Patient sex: M
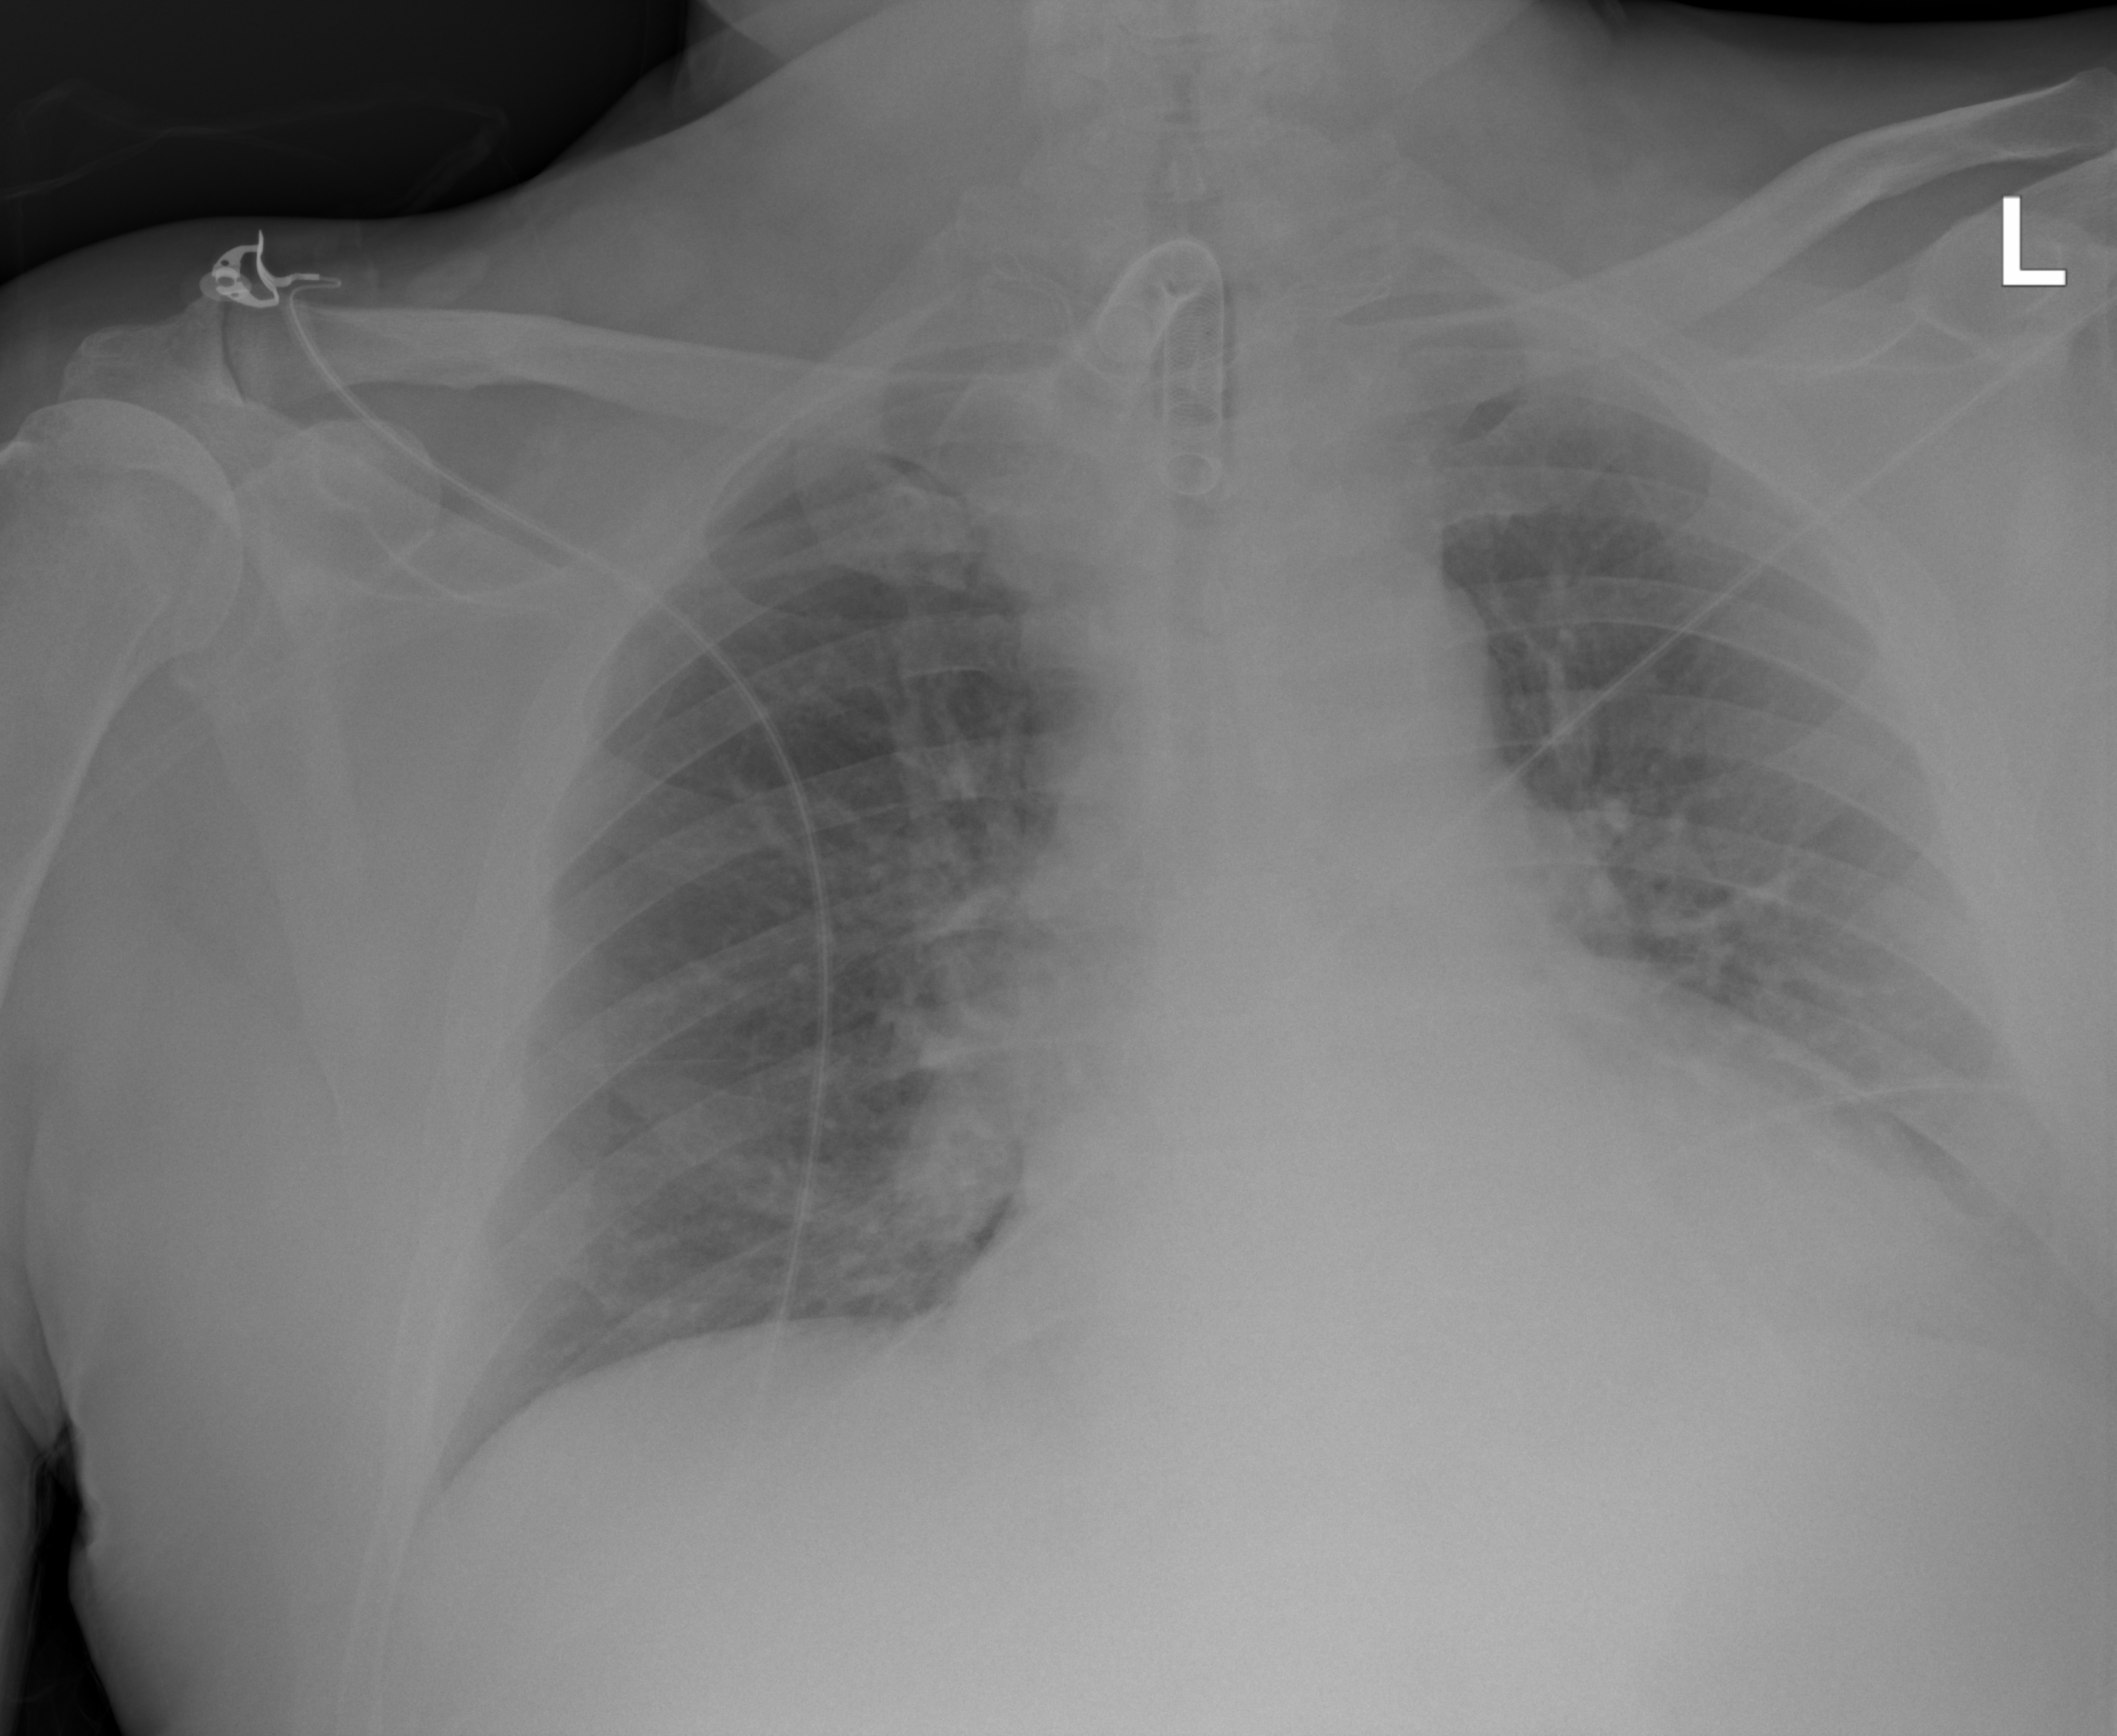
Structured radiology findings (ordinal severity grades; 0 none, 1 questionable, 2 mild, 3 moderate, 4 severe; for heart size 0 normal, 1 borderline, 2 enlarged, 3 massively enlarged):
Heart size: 1
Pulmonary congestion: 0
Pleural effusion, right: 0
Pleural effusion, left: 2
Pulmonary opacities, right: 0
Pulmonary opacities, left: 0
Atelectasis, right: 0
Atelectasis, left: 2